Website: bh-photo
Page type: address-validator
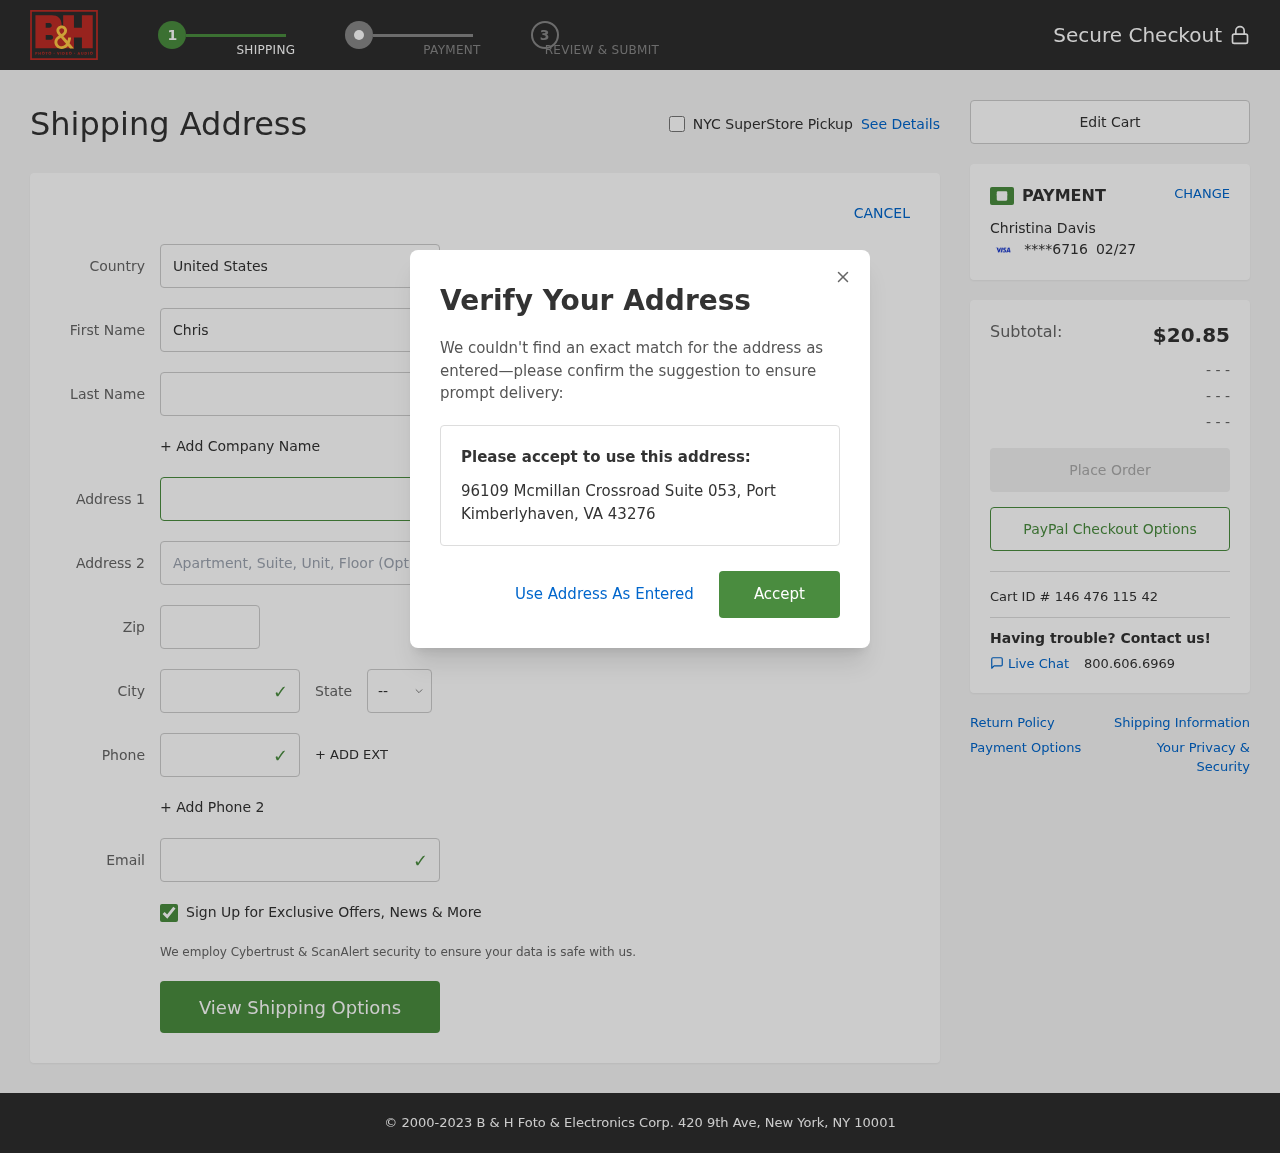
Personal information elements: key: PII_CARD_EXPIRY
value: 02/27
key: PII_CARD_LAST4
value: ****6716
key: PII_CITY
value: Port Kimberlyhaven
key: PII_COUNTRY
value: United States
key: PII_EMAIL
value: christina.davis@yahoo.com
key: PII_FIRSTNAME
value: Christina
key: PII_FULLNAME
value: Christina Davis
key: PII_LASTNAME
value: Davis
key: PII_PHONE
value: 7672087138
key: PII_POSTCODE
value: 43276
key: PII_STATE_ABBR
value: VA
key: PII_STREET
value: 96109 Mcmillan Crossroad Suite 053
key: PII_CITY_STATE_ZIP
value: Port Kimberlyhaven, VA 43276
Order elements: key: ORDER_SUBTOTAL
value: $20.85
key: ORDER_ID
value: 146 476 115 42